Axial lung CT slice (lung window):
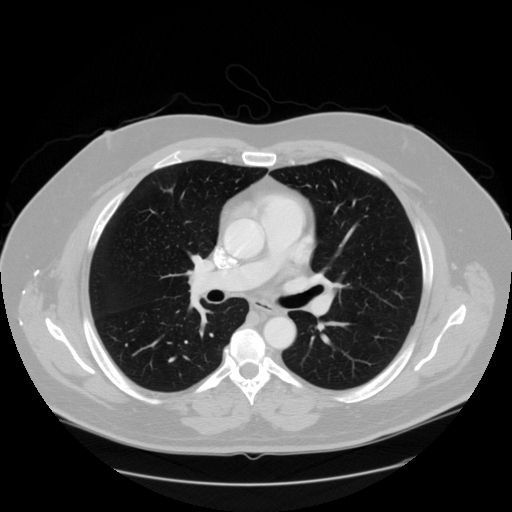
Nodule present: no